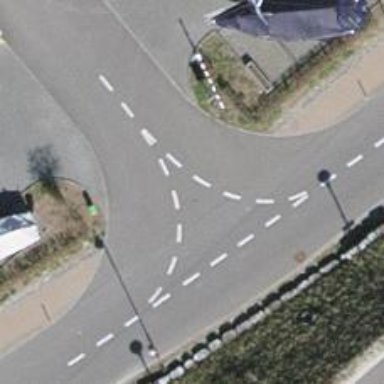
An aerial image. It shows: Unmarked crossing on the road.